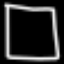
Label: square